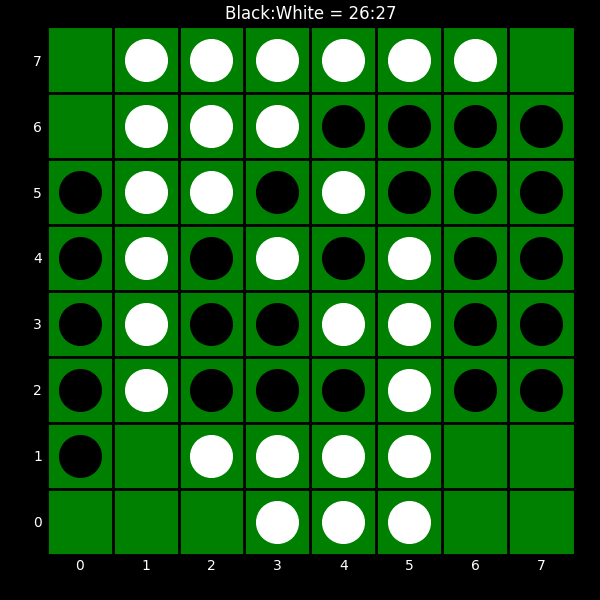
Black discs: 26
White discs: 27